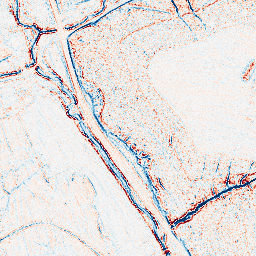
Category: edge_preserving
Decomposition family: bilateral
Decomposition parameters: d: 5
sigma_color: 100
sigma_space: 50
Upsampling method: sinc_blackman
Upsampling parameters: scale: 2
kernel_size: 8
Upsampling scale: 2